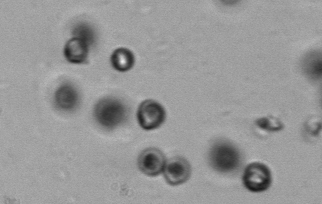
Label: Phaeocystis